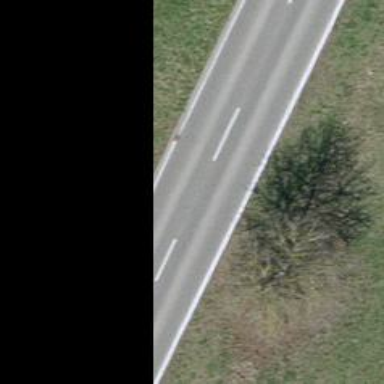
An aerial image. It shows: Secondary road with asphalt surface.